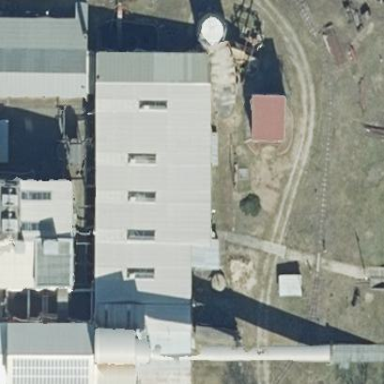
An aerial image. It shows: Industrial museum building with historic significance.